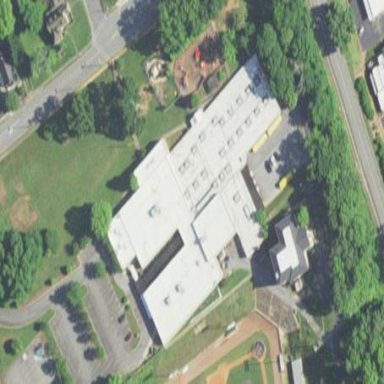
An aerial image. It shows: School building.